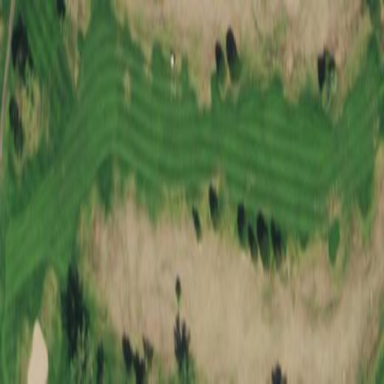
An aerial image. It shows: Golf fairway surrounded by grass.